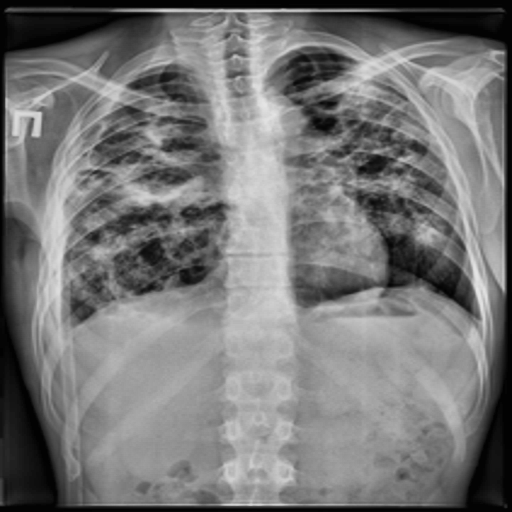
Finding: TUBERCULOSIS